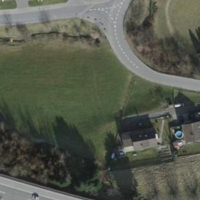
EUNIS habitat code: 57
Species observed at this site:
Sorbus aucuparia